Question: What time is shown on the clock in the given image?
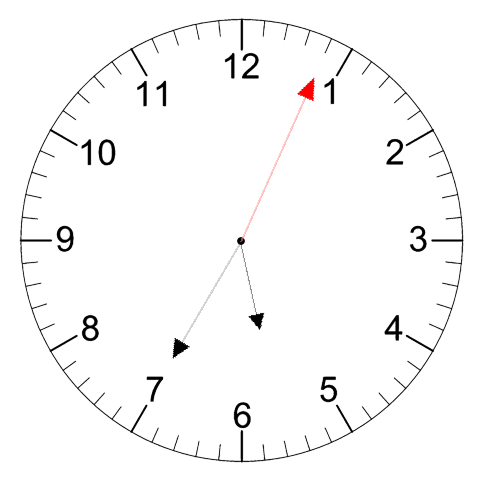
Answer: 05:35:04